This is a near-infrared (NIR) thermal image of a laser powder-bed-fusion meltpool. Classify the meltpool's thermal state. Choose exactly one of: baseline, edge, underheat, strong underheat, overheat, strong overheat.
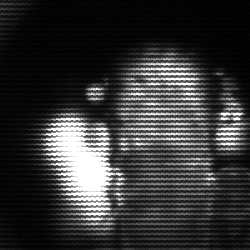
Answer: strong underheat